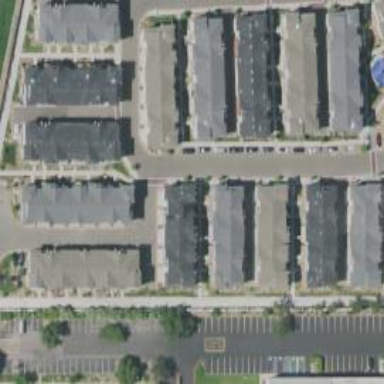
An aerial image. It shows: Living street.